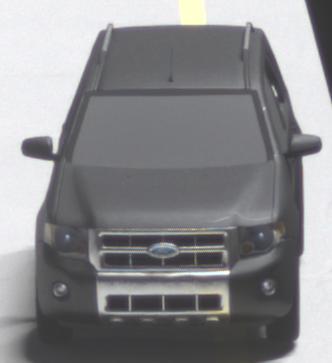
Make: Ford
Model: Escape Hybrid
Detailed model: -
Model produced from: 2004
Model produced until: 2012
Doors: 5
Color: gray
Road condition: dry road
Daytime: not specified
Contrast: high contrast